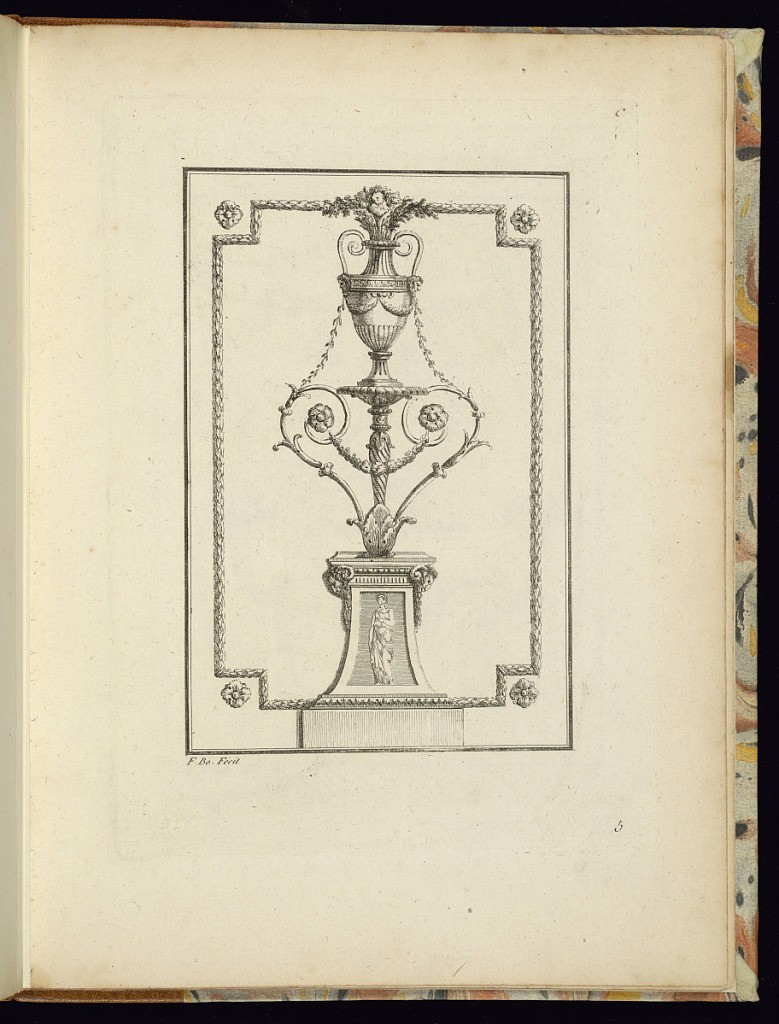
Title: Arabesque Panel Design
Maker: Juste-François Boucher, French, 1736 – 1782
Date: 1775–88
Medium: Etching on paper
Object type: Print
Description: An arabesque panel design featuring a two handled flowering vase decorated with fluting, masks, gadrooning, and wave motifs on a plinth or base decorated with scrolling leaves (rinceaux), festoons of leaves, rosettes, acanthus leaves, mascarons (masks), and a standing female figure below. The arabesque design is framed by a leaf molding with rosettes in the corners. The plate is signed and numbered.